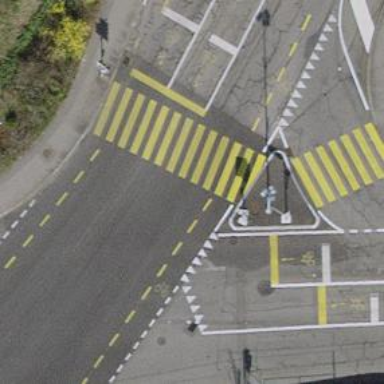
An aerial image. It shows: Road crossing with traffic signals.